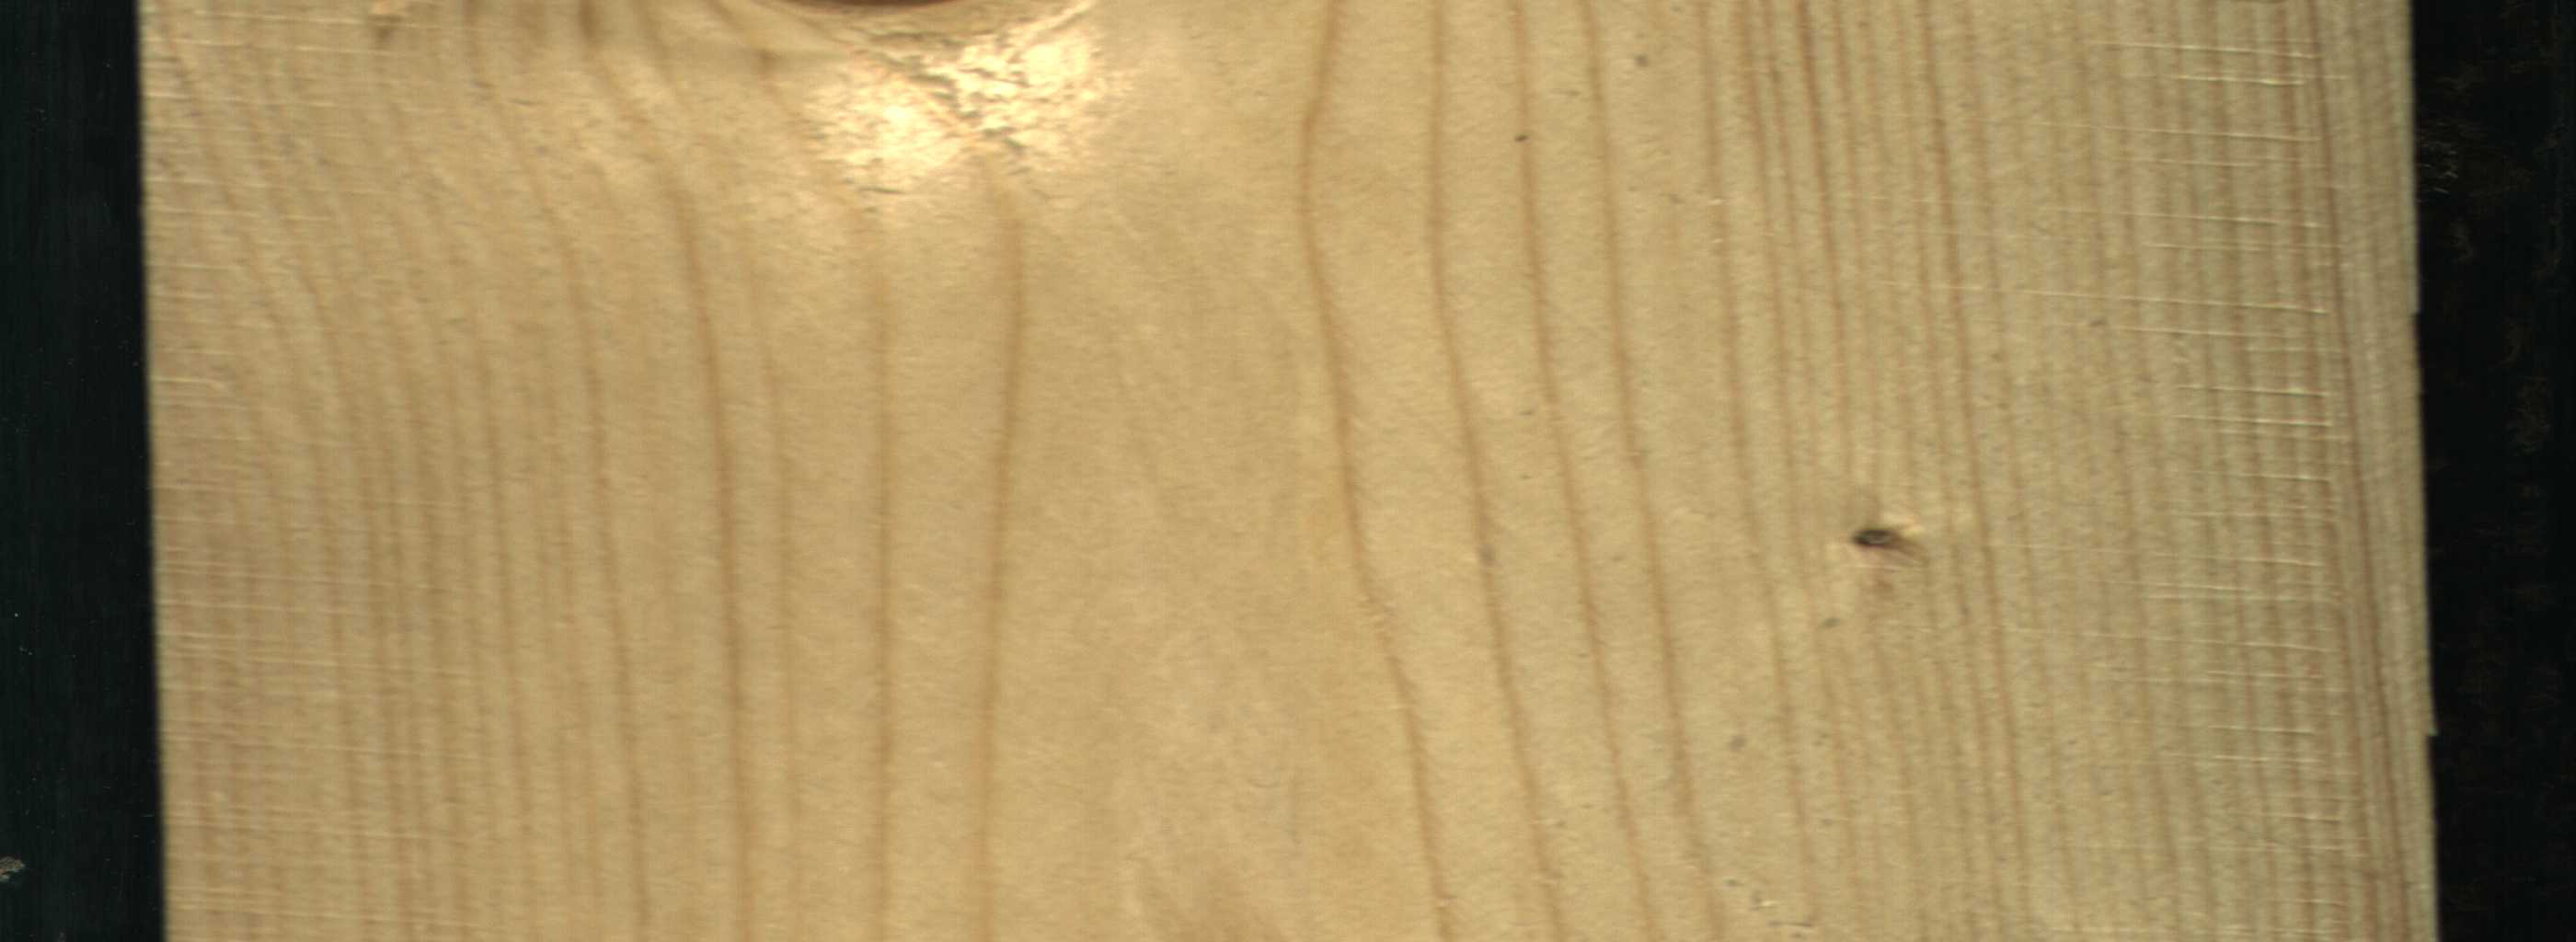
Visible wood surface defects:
Dead_Knot
Live_Knot